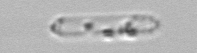
Label: Cerataulina_pelagica